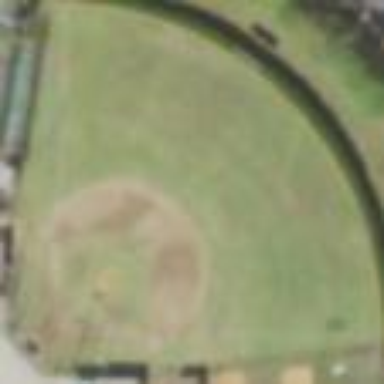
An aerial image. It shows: Baseball pitch for leisure and sports activities.